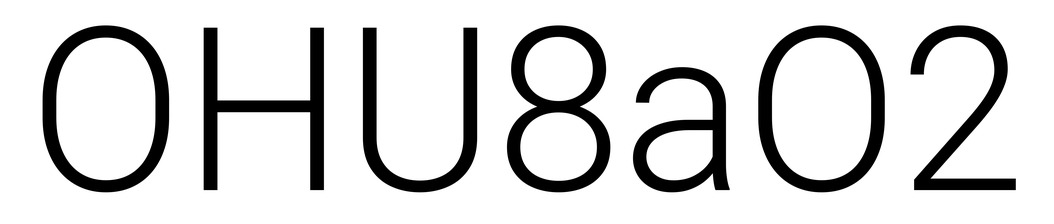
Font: Roboto_Light